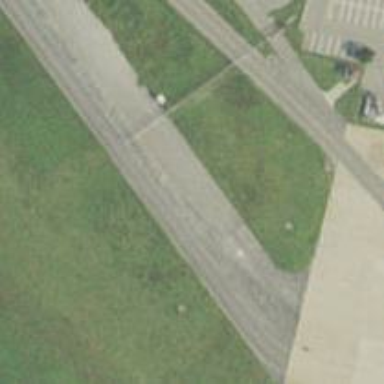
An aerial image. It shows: Service road.